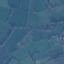
Label: Pasture